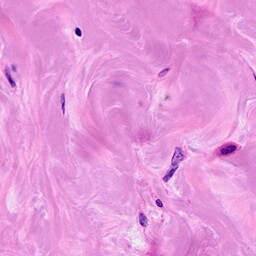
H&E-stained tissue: Breast